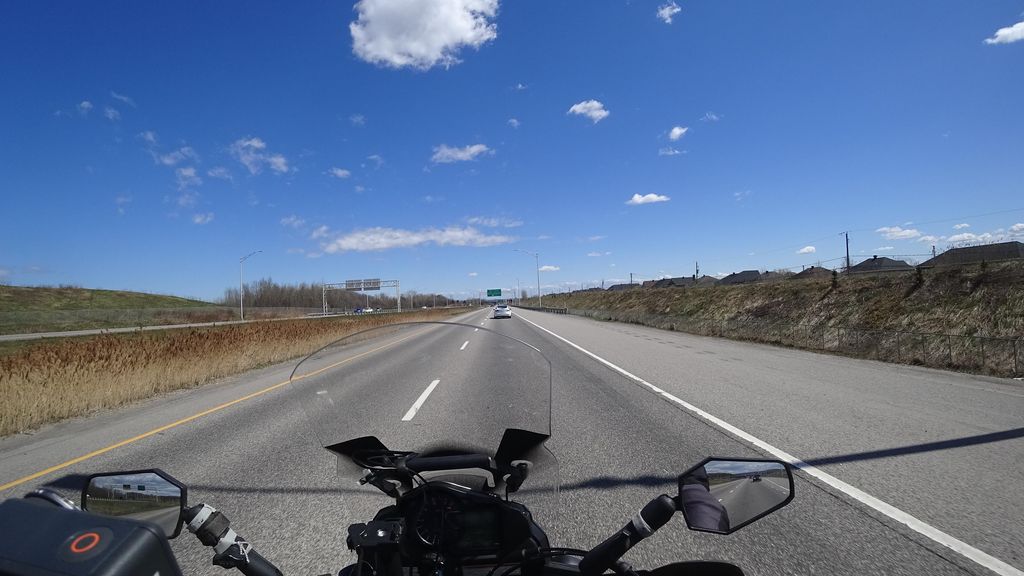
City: quebec_city